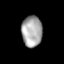
Tissue: lung
Cell type: Myeloid cells
Senescence score: 0.6931
Nuclear area (px): 622
Mean DAPI intensity: 167.084